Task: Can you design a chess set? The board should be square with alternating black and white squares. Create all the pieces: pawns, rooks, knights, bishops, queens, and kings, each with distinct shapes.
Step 4091:
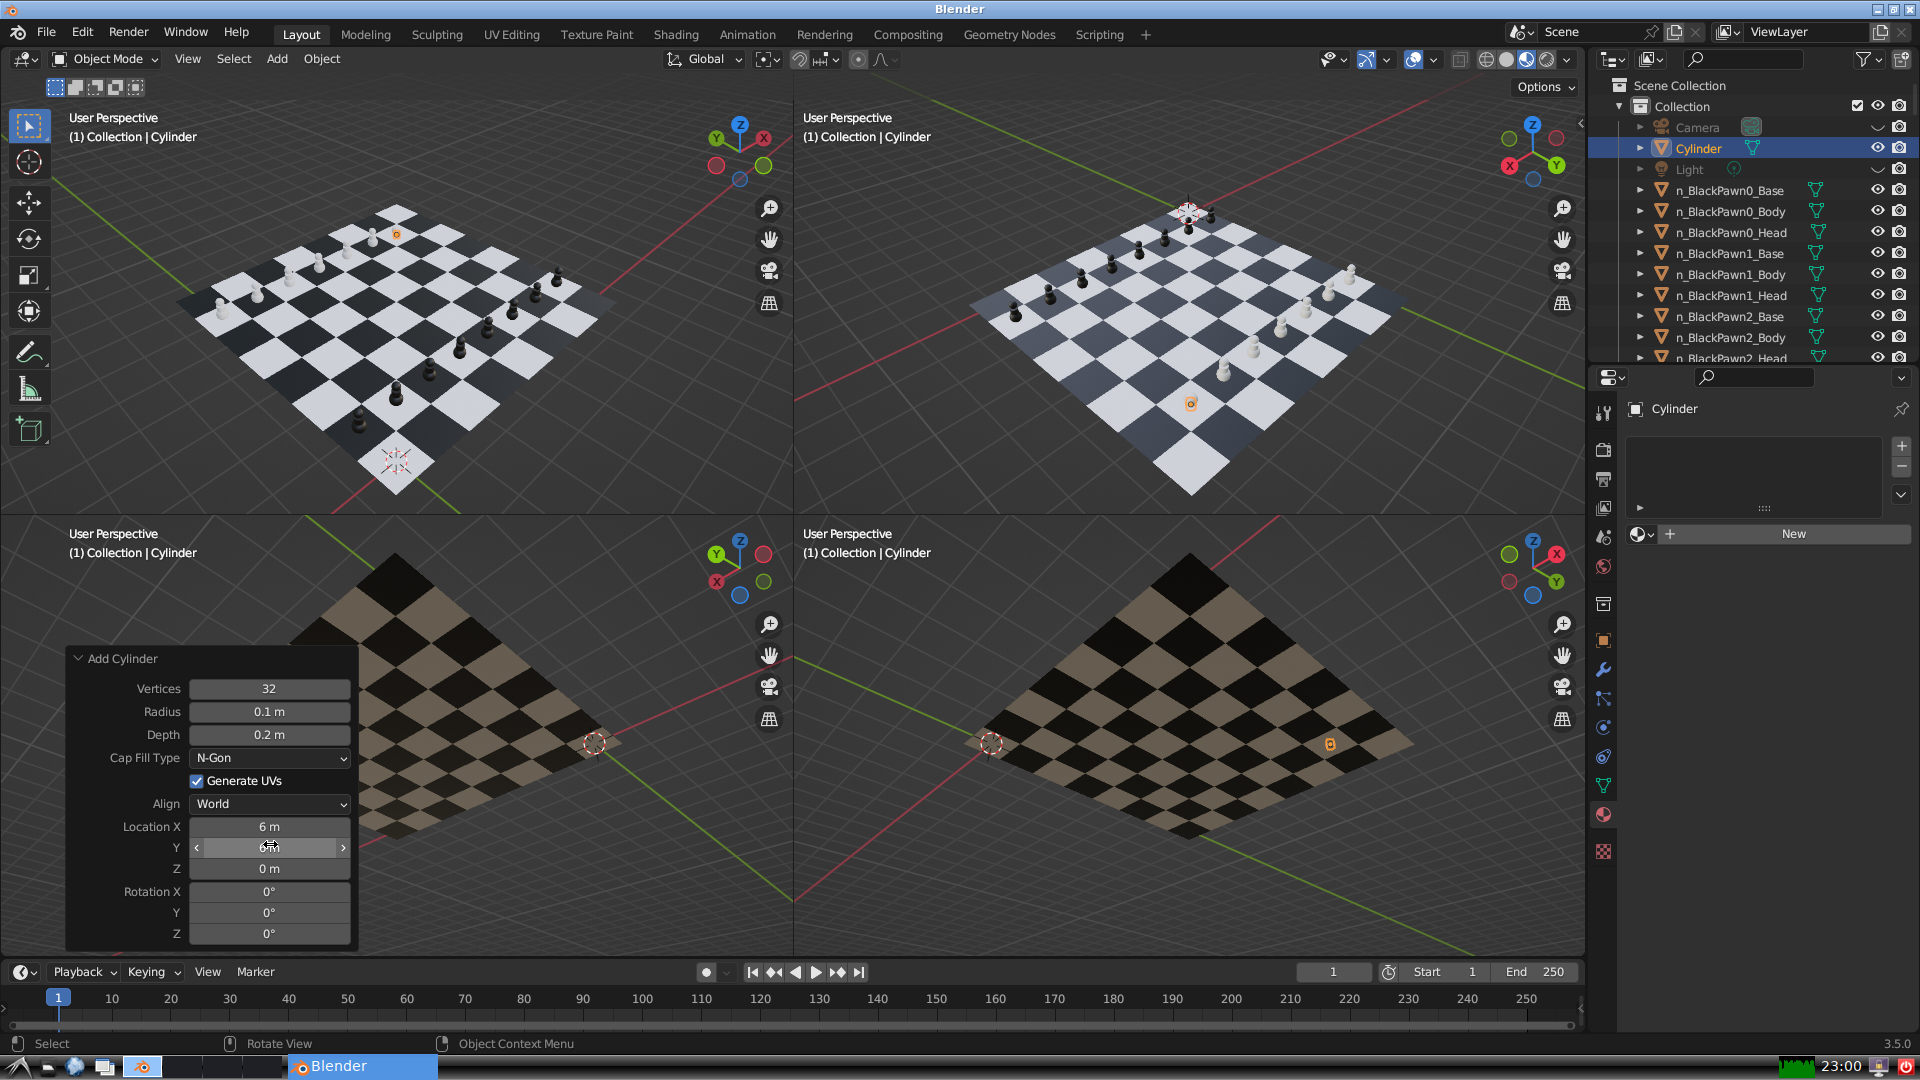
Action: {"mouse_move": [270, 868]}